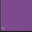
Piece: xx